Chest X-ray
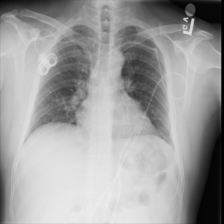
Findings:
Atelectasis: negative
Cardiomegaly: negative
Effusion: negative
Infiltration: negative
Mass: negative
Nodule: negative
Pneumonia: negative
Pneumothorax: negative
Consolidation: negative
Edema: negative
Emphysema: negative
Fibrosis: negative
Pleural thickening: negative
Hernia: negative